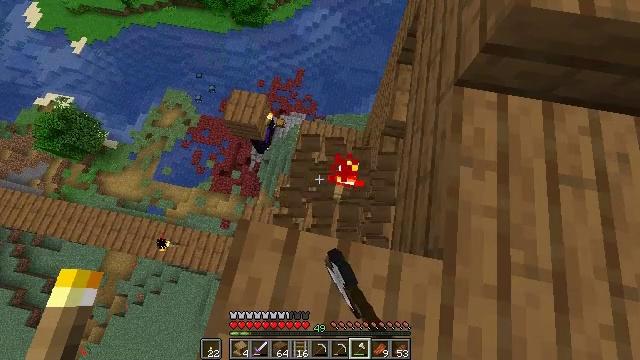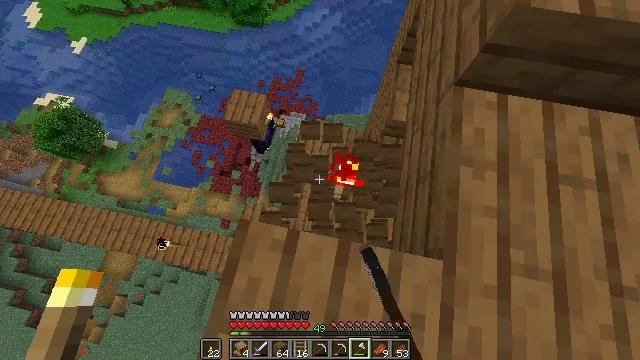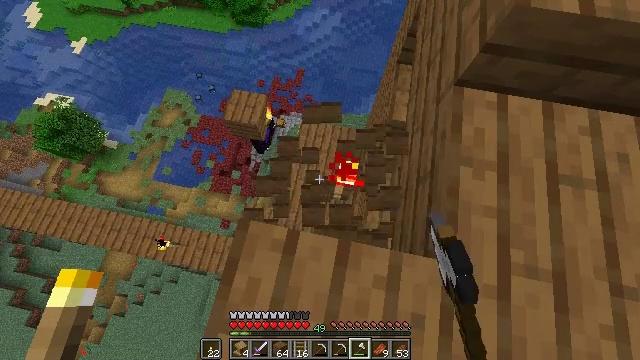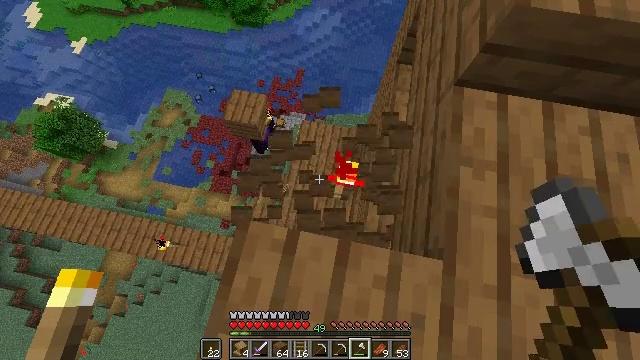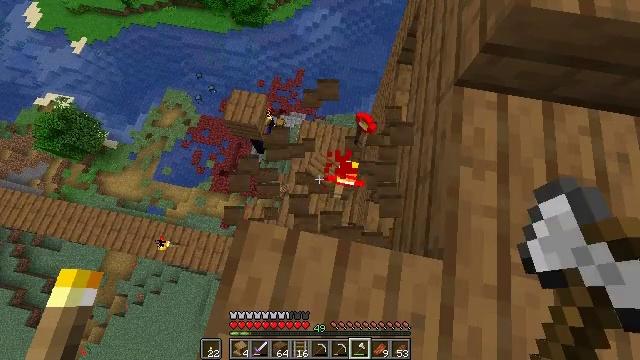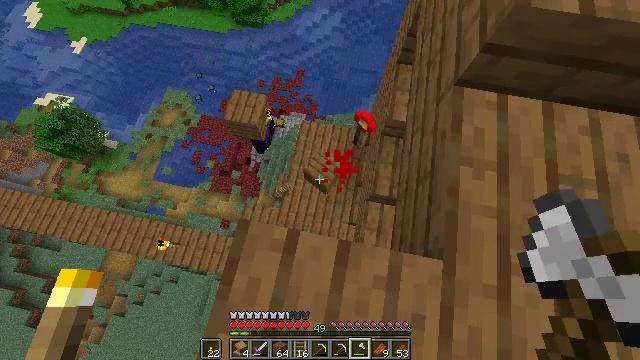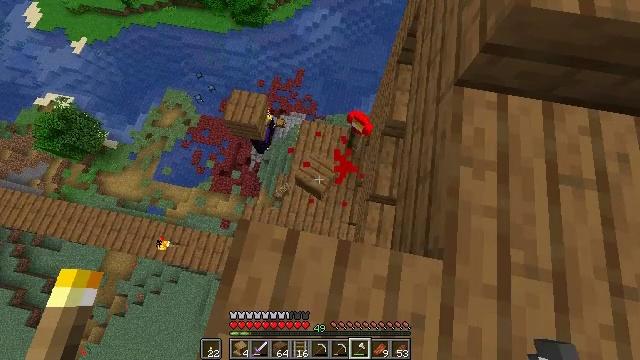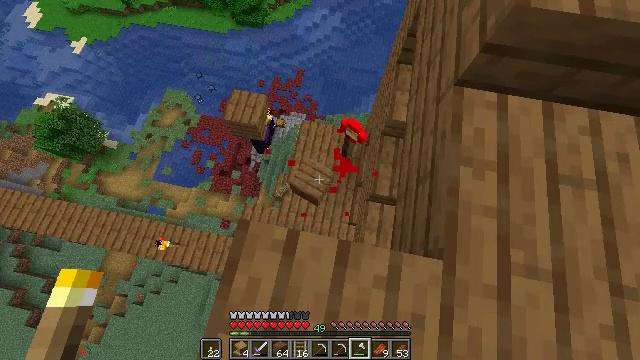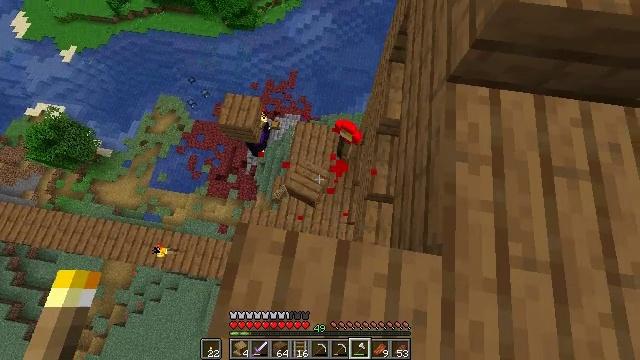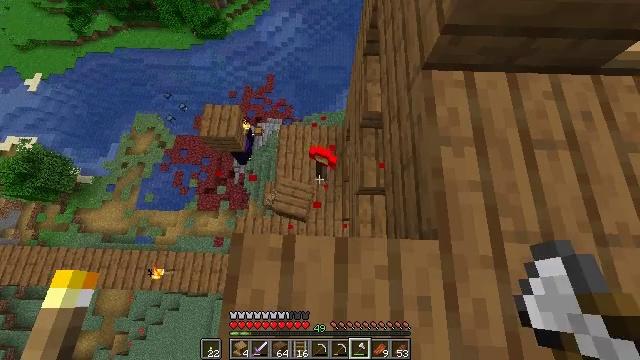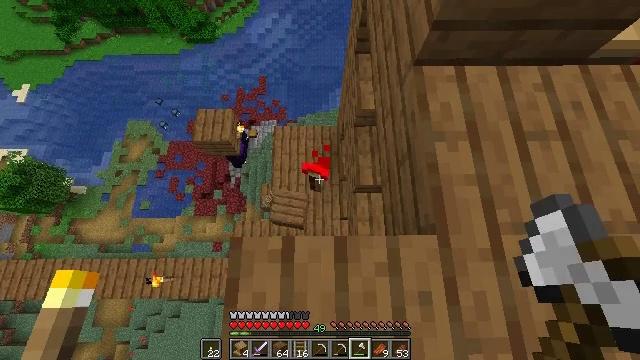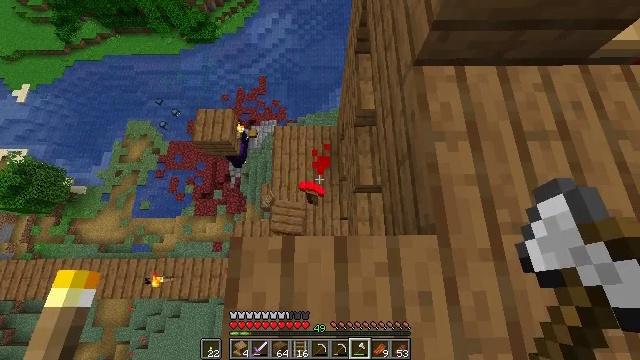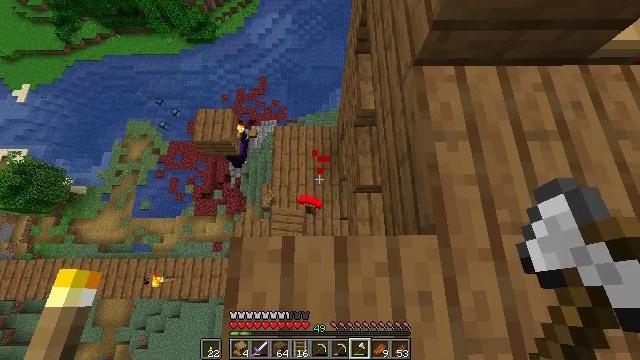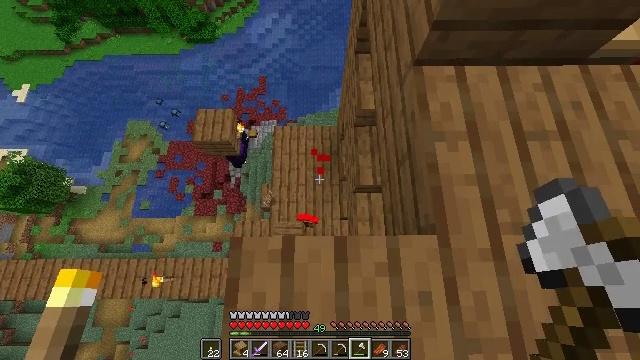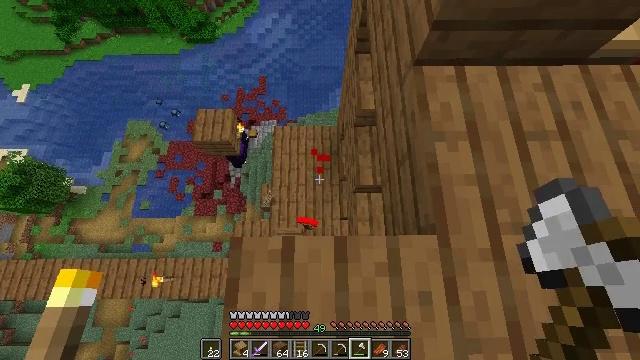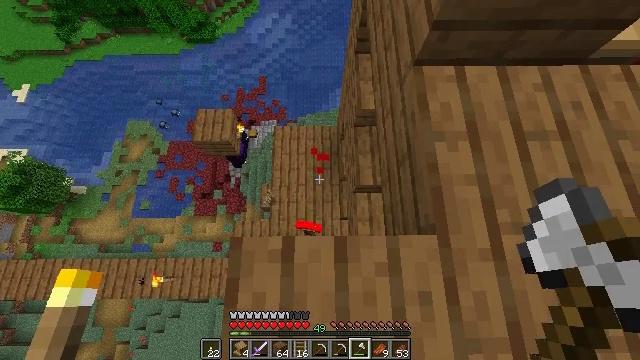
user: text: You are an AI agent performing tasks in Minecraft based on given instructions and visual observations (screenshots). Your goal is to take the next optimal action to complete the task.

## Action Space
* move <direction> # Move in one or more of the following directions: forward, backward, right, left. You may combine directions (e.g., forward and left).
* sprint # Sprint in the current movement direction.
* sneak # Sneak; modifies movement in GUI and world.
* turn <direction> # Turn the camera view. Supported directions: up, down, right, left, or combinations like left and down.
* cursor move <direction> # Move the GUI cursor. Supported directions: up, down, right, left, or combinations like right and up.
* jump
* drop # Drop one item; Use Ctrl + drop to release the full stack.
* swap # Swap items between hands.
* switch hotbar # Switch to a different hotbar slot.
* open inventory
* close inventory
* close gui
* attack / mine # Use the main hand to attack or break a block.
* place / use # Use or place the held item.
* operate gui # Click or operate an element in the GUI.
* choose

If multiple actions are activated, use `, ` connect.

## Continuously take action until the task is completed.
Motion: motion action
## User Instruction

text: Get spruce planks back into your inventory.
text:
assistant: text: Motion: sneak, attack / mine
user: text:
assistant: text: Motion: sneak, attack / mine
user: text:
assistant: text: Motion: sneak, attack / mine
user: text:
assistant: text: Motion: sneak, attack / mine
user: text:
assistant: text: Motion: sneak, attack / mine
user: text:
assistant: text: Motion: sneak, attack / mine
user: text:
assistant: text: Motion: sneak
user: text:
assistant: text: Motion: sneak, turn right
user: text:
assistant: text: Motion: sneak, turn right
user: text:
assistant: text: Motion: sneak, turn right
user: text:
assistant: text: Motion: sneak
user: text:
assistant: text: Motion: sneak
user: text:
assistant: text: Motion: sneak
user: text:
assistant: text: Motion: sneak
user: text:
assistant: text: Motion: sneak
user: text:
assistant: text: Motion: sneak
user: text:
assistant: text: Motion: sneak
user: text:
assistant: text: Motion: sneak
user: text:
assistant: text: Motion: sneak
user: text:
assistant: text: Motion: sneak
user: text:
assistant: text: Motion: sneak, turn right
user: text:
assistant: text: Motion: sneak, turn right
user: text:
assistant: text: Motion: sneak, turn right
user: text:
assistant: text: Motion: sneak, turn right
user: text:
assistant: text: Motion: sneak, turn right
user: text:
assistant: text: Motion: sneak, turn right
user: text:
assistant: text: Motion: sneak, turn right
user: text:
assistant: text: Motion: sneak, turn right
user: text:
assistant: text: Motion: sneak
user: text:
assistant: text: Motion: sneak